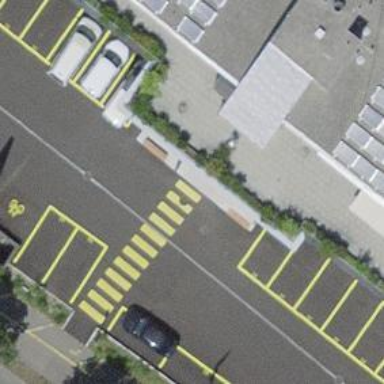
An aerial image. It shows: Uncontrolled zebra crossing with yellow markings.